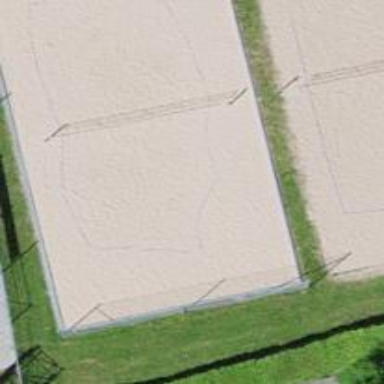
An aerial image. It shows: Beach volleyball pitch for leisure land.